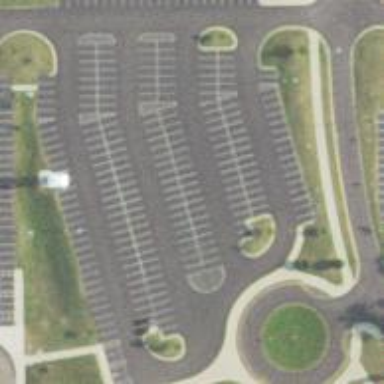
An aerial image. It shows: Parking area with surface.